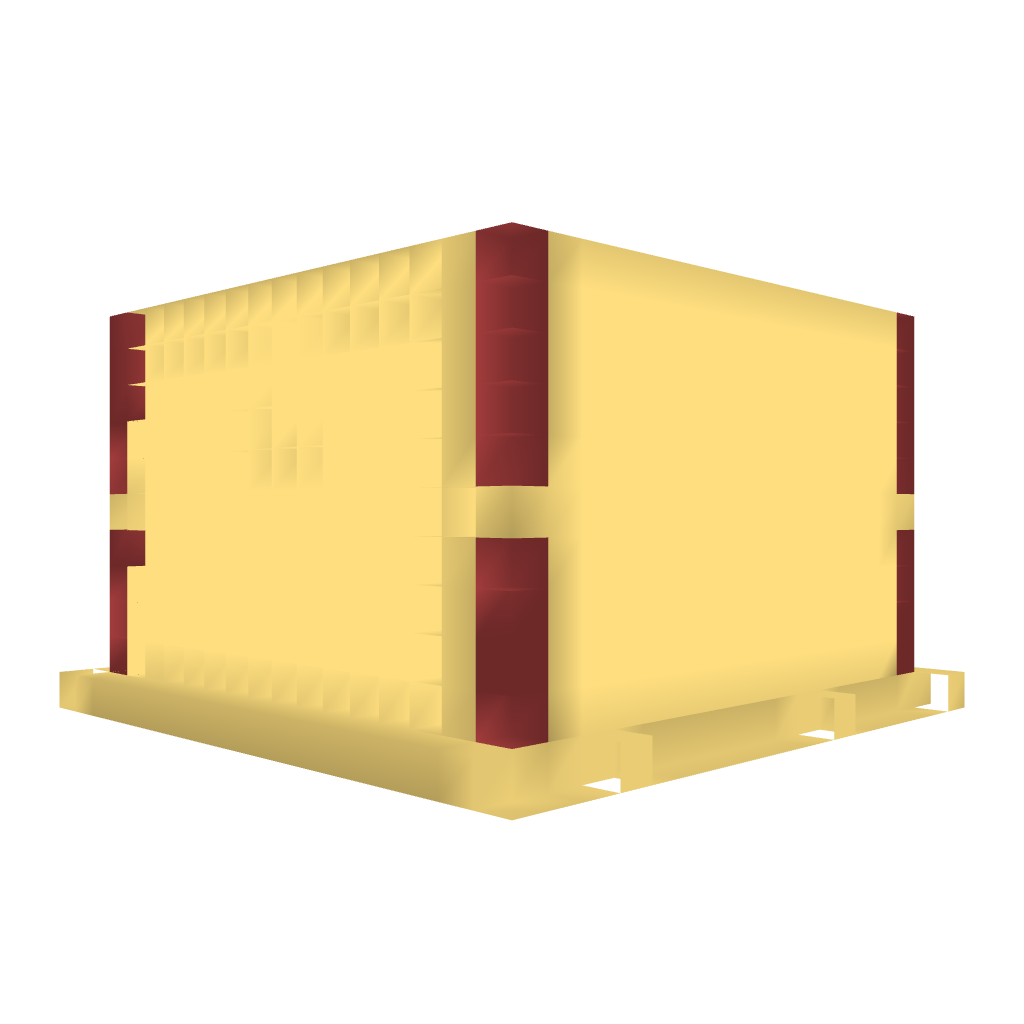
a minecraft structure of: Mob Trap bad low quality